Question: After taking some online tutorials I am willing to create my own custom theme for my myself. This is going to be an online Contact Lense store! So far I have learned how to generate and use Custom Post Types, Custom Taxonamyies, Metaboxes , and Option pages.but there is still one confusing part left for me(hopefully not more! :-))
I need to get some user inputs through HTML Select Options like following image to finalize the users orders:

Now my question is:
1- Do I have to create some thing lik Metaboxes to manipulate these data from users?
2- can I handle these kind of data through simple Form ans Post function in PHP? If so where should I store these data? Do I have to create a table on my own to handle these things?
I really appreciate your time regrading this post,
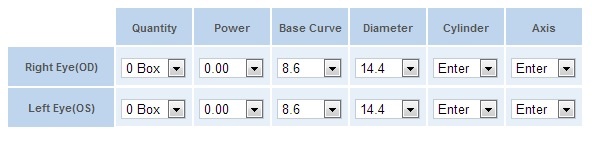
Answer: What you're asking for carries a little more complexity than you think!
Let's break this down into its meaningful steps:
1. A user visits your shop, and decides that they like what they see and wants to make an order
2. The user fills out a form defining their exact eye requirements, quantity, as well as their contact information
3. Upon completing this form, a new order has been created
But wait.... how will you get paid? What happens if the user's computer explodes before the payment goes through? How will you know to send them their contacts without first knowing the payment even succeeded?
This is where things start to get tricky. You need to be able to keep a record of orders for the sake of your users, but you also need to look out for your own interests too. Your business is doomed to fail if you're sending out expensive products to people without the proper assurance that you're getting paid.
This is where you'll need to set up a Merchant Account with a service like PayPal or Google Checkout. As much as I despise PayPal, their Instant Payment Notification (IPN) System has been very reliable for me. What this does is automatically send a POST request to your server with all of the information you need to finalize the checkout process and alert your user that their payment has either succeeded or failed.
So with this in mind, how does this affect our step-by-step process?
1. A user visits your shop, and decides that they like what they see and wants to make an order
2. The user fills out a form defining their exact eye requirements, quantity, as well as their contact information
3. Upon completing this form, a new order has been created with a status of pending
4. The user is then sent to PayPal/Google Checkout to enter their Credit Card information to complete their purchase
5. PayPal/Google processes the payment
6. PayPal/Google sends your server the results of the processed payment
7. The corresponding order is updated with a status of Payment Received or Payment Failed for your own records
8. You send out the product to a very satisfied customer
So what will this mean from a Wordpress standpoint?
My first suggestion:
Seriously, this will make your life much easier. Handling people's money as well as your own stock is a nightmare all in itself, you don't want to be responsible for handling the code that drives it, or the possibility of security holes that you might not know about (that other plugins may have already addressed). WooCommerce is a popular one. See if that can handle what you need.
If a Plugin can't do it for you, then you'll need to:
- - <URL>- - -
Quite honestly, this would take even a seasoned Developer at least a few weeks worth of work just to get it in working condition. Presentation is a whole different animal.
Hopefully this will give you a step in the right direction. I doubt anybody here will give you the code to do what you need, because there's just too much to post. Entire libraries are built just for these kinds of things.
Good luck!